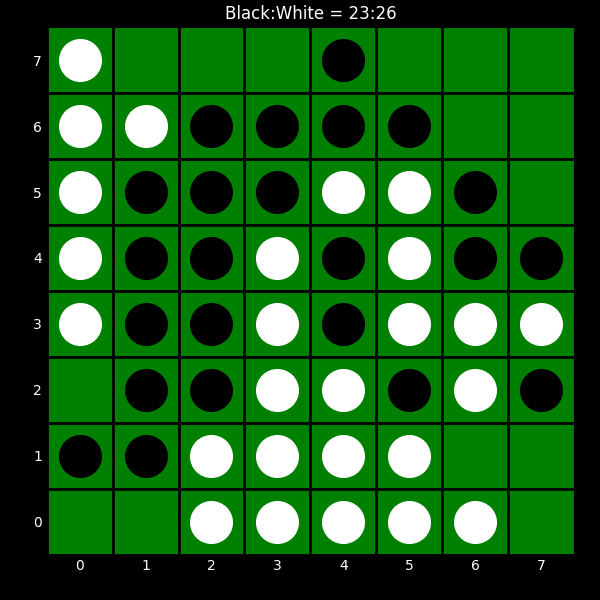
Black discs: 23
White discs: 26